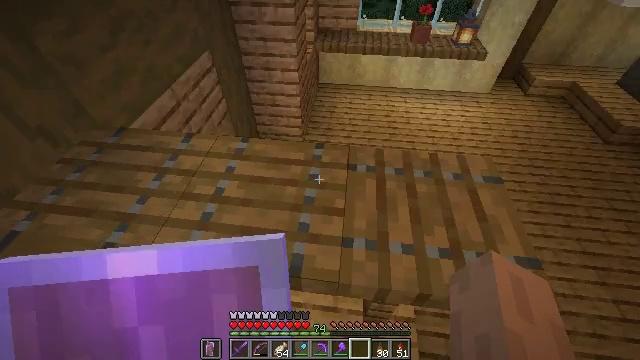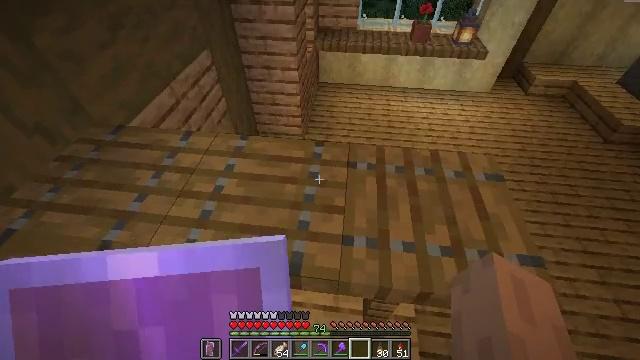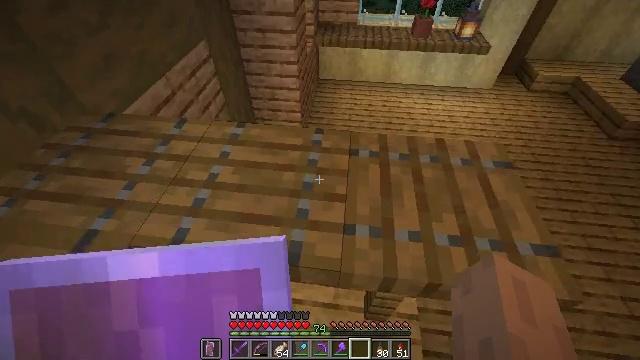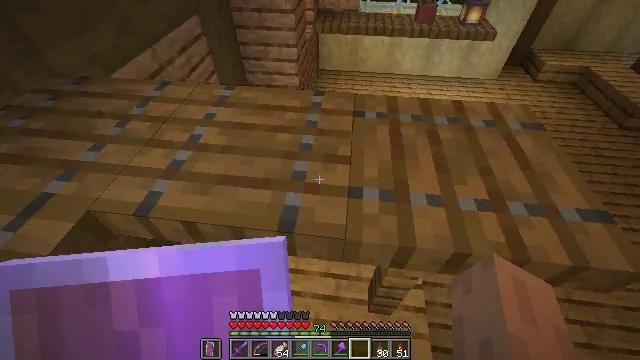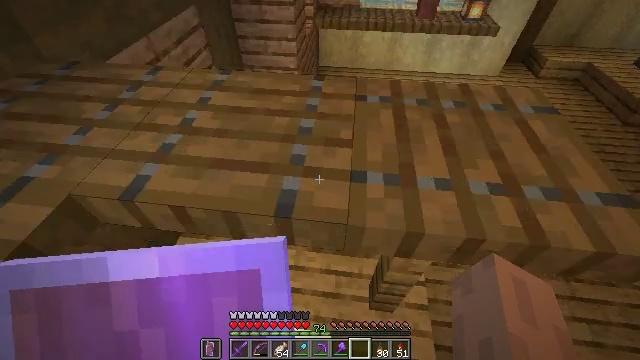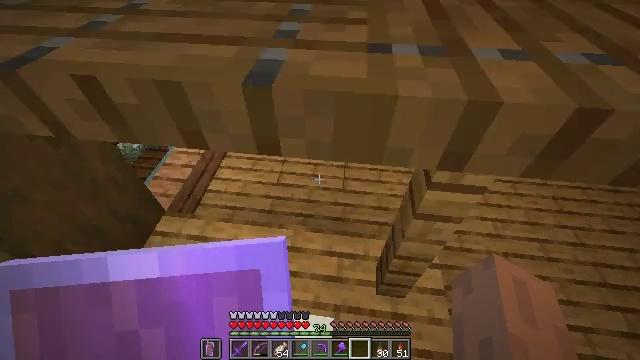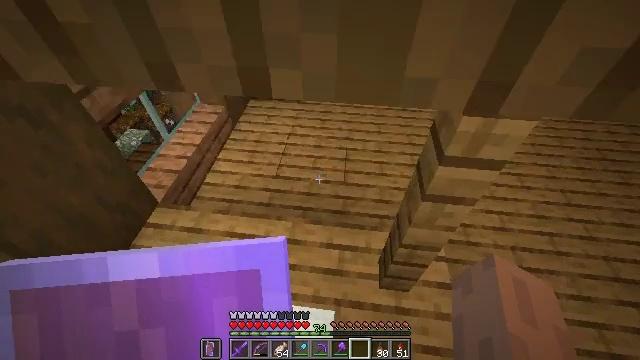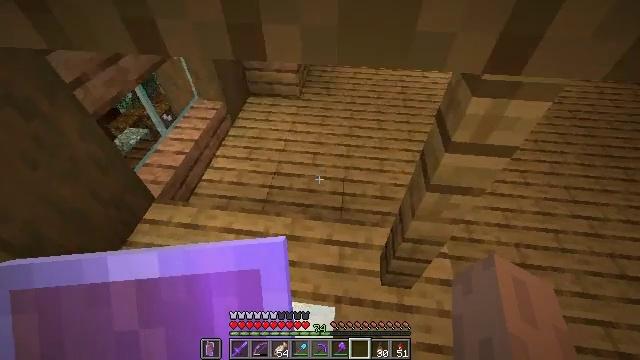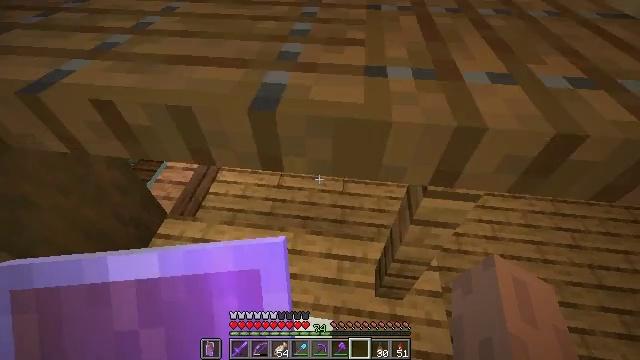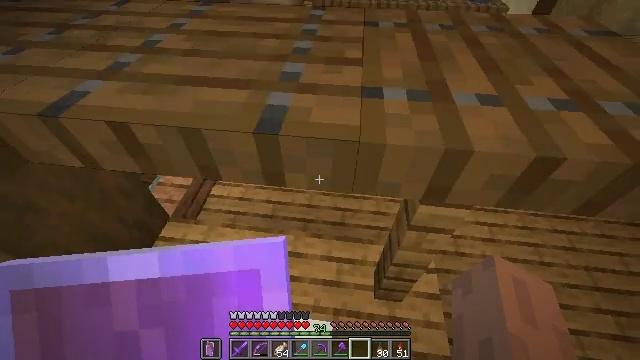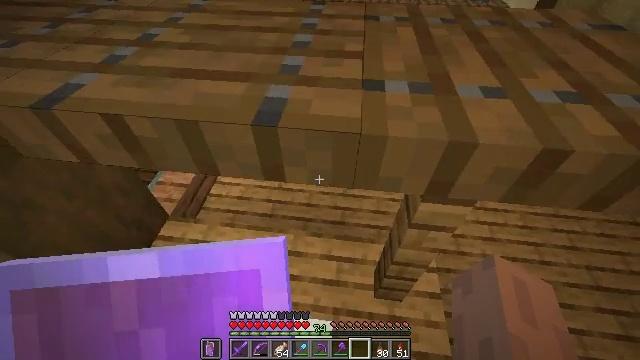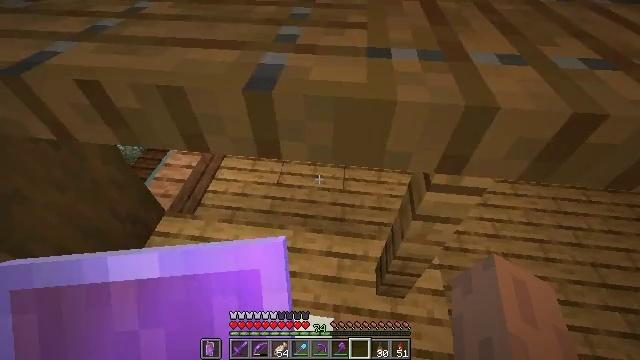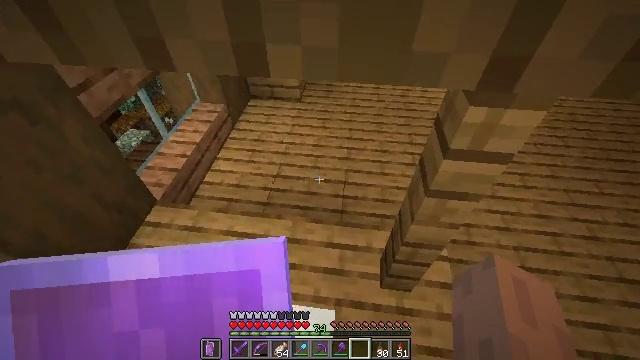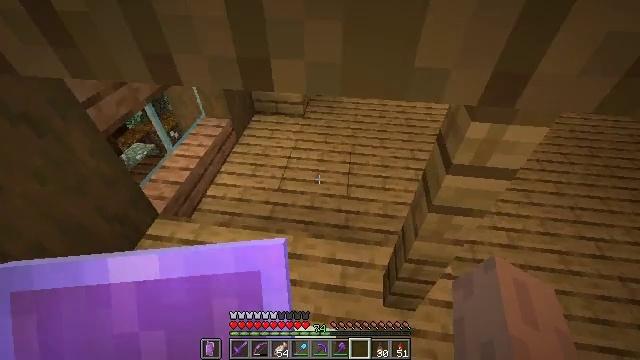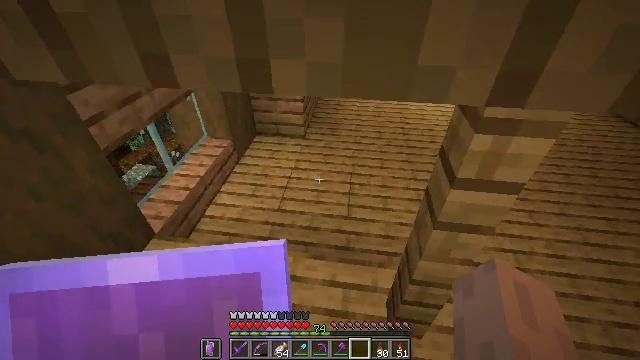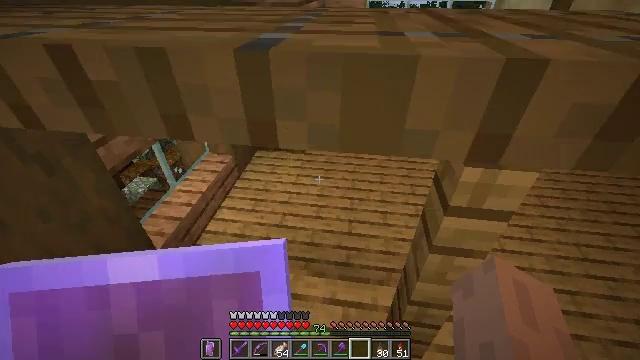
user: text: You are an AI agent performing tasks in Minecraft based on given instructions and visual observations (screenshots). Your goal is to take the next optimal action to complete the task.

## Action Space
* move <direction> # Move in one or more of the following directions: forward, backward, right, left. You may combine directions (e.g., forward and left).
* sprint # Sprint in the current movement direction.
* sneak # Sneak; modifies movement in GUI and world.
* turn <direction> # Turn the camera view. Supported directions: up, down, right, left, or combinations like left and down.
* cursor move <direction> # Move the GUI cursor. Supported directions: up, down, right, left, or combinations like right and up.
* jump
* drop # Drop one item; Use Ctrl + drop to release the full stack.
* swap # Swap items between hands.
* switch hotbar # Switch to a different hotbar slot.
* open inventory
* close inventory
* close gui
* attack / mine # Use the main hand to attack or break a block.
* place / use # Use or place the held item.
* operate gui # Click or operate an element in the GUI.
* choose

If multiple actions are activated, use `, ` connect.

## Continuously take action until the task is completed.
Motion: motion action
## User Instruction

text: Mine the spruce trapdoor by breaking it.
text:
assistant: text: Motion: jump
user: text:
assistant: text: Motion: jump
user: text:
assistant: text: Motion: no_op
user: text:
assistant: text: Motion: no_op
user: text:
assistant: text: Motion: no_op
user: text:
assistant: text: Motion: no_op
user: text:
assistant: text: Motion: no_op
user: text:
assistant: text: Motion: no_op
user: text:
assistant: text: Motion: no_op
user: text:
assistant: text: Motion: no_op
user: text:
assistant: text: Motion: no_op
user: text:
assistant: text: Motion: no_op
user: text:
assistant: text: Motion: turn up
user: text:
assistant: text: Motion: turn up
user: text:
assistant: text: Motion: turn up
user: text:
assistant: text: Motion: no_op
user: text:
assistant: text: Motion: no_op
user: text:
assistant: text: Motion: no_op
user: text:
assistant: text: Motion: no_op
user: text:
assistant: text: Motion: no_op
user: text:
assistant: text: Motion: move right
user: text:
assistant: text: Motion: move right, turn right
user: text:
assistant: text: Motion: move right
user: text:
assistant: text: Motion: move right
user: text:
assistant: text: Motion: move right
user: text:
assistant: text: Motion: move right, turn left
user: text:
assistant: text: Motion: move right, turn left
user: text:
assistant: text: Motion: move right, turn left and up
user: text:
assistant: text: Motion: move right, turn left and up
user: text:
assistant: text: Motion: move right, turn left and up